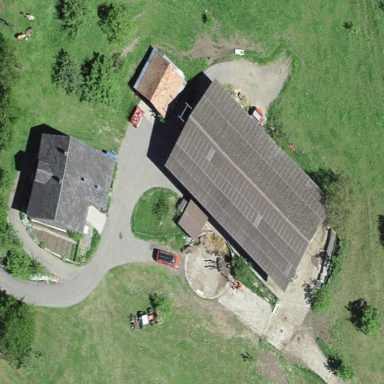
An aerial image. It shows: Farmyard in rural farm setting.